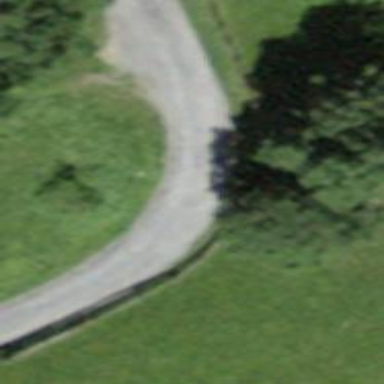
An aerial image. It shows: Dirt track road.